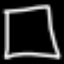
Label: square